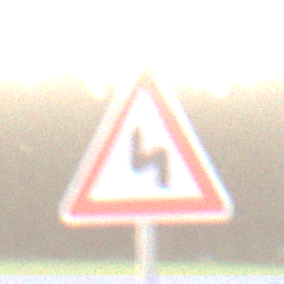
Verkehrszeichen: DoppelkurveZunaechstLinks
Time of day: SunriseSunset
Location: Outdoor (Nature)
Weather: Clear
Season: NotSpecified
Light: Natural